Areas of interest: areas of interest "Comprehensive Gymnasium"
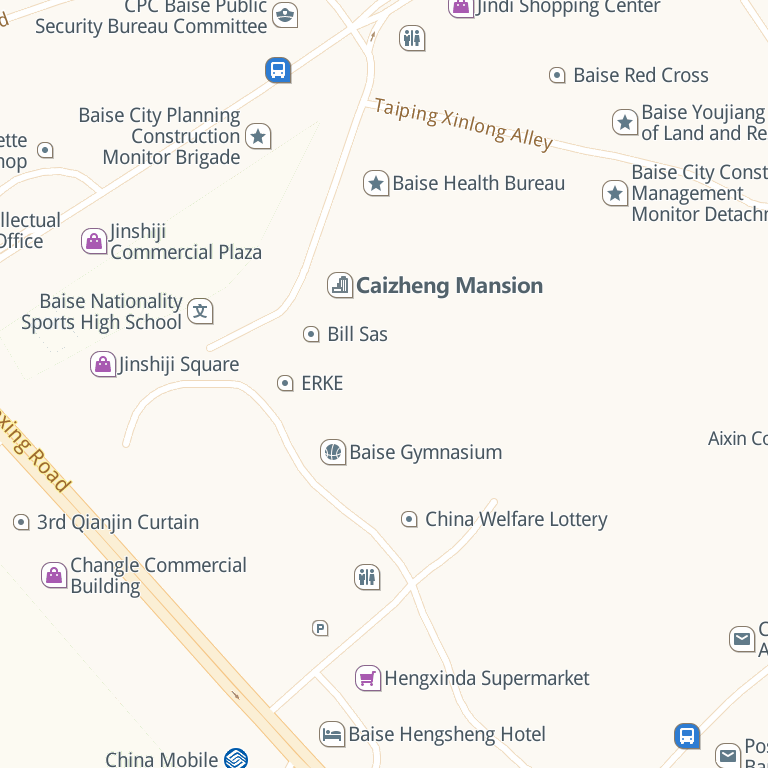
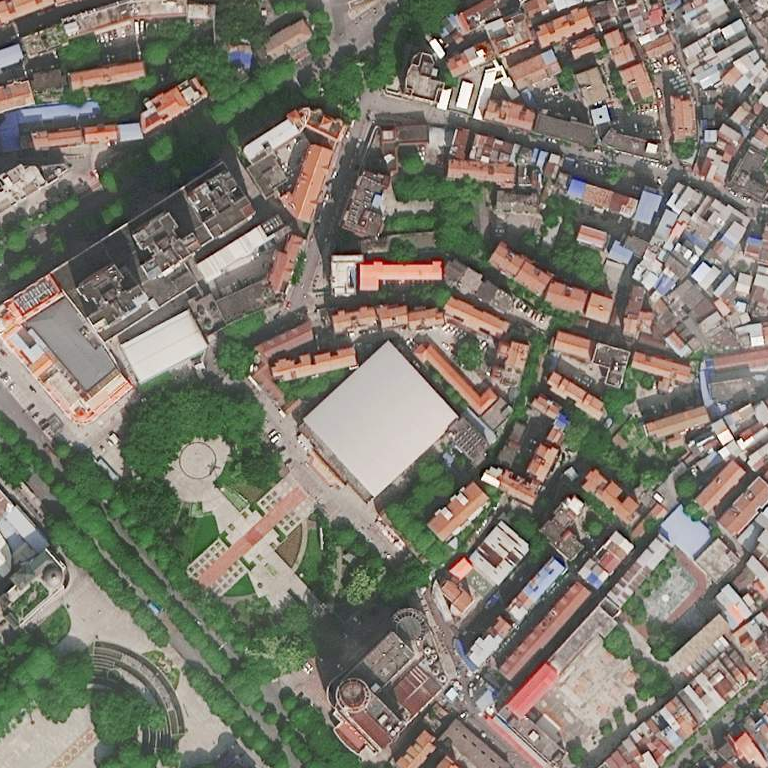